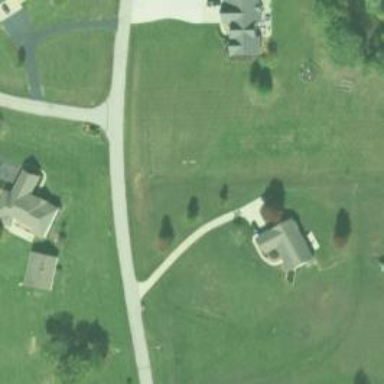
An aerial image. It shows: Driveway.